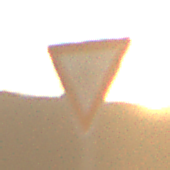
Verkehrszeichen: VorfahrtGewaehren
Umgebung: Outdoor, RoadRail
Tageszeit: SunriseSunset
Wetter: PartlyCloudy
Licht: Natural
Jahreszeit: NotSpecified
Kontrast: LowContrast